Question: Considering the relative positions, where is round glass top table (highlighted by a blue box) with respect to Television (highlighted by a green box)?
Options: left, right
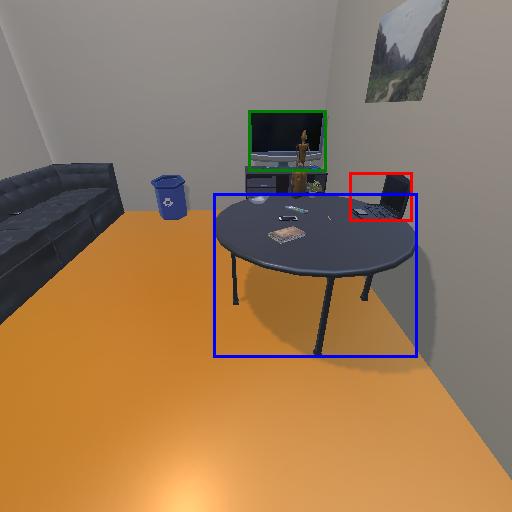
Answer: left